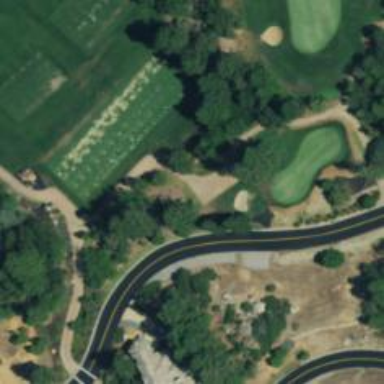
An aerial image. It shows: Pathway for golf carts.